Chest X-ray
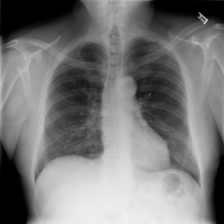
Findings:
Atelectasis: negative
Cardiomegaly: negative
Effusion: negative
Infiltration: negative
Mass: negative
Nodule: negative
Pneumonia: negative
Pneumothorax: negative
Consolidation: negative
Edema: negative
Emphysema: negative
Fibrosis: negative
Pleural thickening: negative
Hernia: negative